Question: This is what I have so far, thanks to MRManSam, who helped out on <URL>. How can I make the boxes look like they do in the image?

'''
.wrap {
text-align: center;
}
table {
display: inline-table;
border-collapse: collapse;
}
td {
border: solid 1px #CCC;
padding: 10px;
}
'''
'''
<div class="wrap">
<table>
<tr>
<td>Test 1</td>
</tr>
</table>
<table>
<tr>
<td>Test 2</td>
</tr>
</table>
<table>
<tr>
<td>Test 3</td>
</tr>
</table>
'''
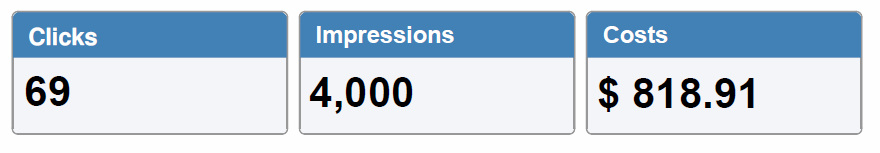
Answer: There a million ways to do this, but here is just one:
'''
<div class="box">
<header>
<h2>stuff</h2>
</header>
<div class="body">things</div>
</div>
<div class="box">
<header>
<h2>stuff</h2>
</header>
<div class="body">things</div>
</div>
<div class="box">
<header>
<h2>stuff</h2>
</header>
<div class="body">things</div>
</div>
'''
'''
body {
/* body hack for jsfiddle, do not use */
overflow-x: scroll;
width:900px;
}
div.box {
border-radius: 8px;
box-shadow: 1px 1px 0px #555;
min-width: 200px;
display: inline-block;
vertical-align: top;
overflow: hidden;
}
div.box > header {
background: #333;
color: white;
padding: 1px 20px;
}
div.box > header > h2 {
line-height:20px;
font-size:20px;
text-align: center;
}
div.box div.body {
line-height:20px;
font-size:20px;
color:#333;
background:#eaeaea;
padding: 20px;
}
'''
Please see the result here:
<URL>

It does just what you wanted. Hope it helps.